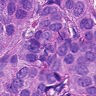
Metastatic tissue present: yes